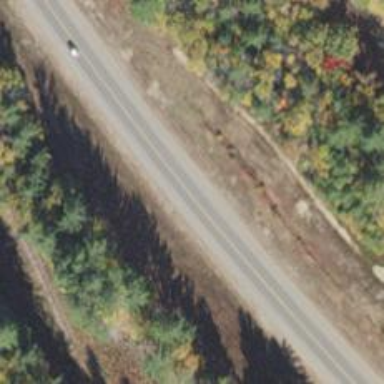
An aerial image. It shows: Asphalt road classified as trunk highway.